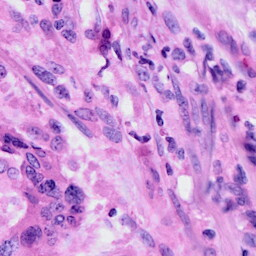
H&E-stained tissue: Cervix